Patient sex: F
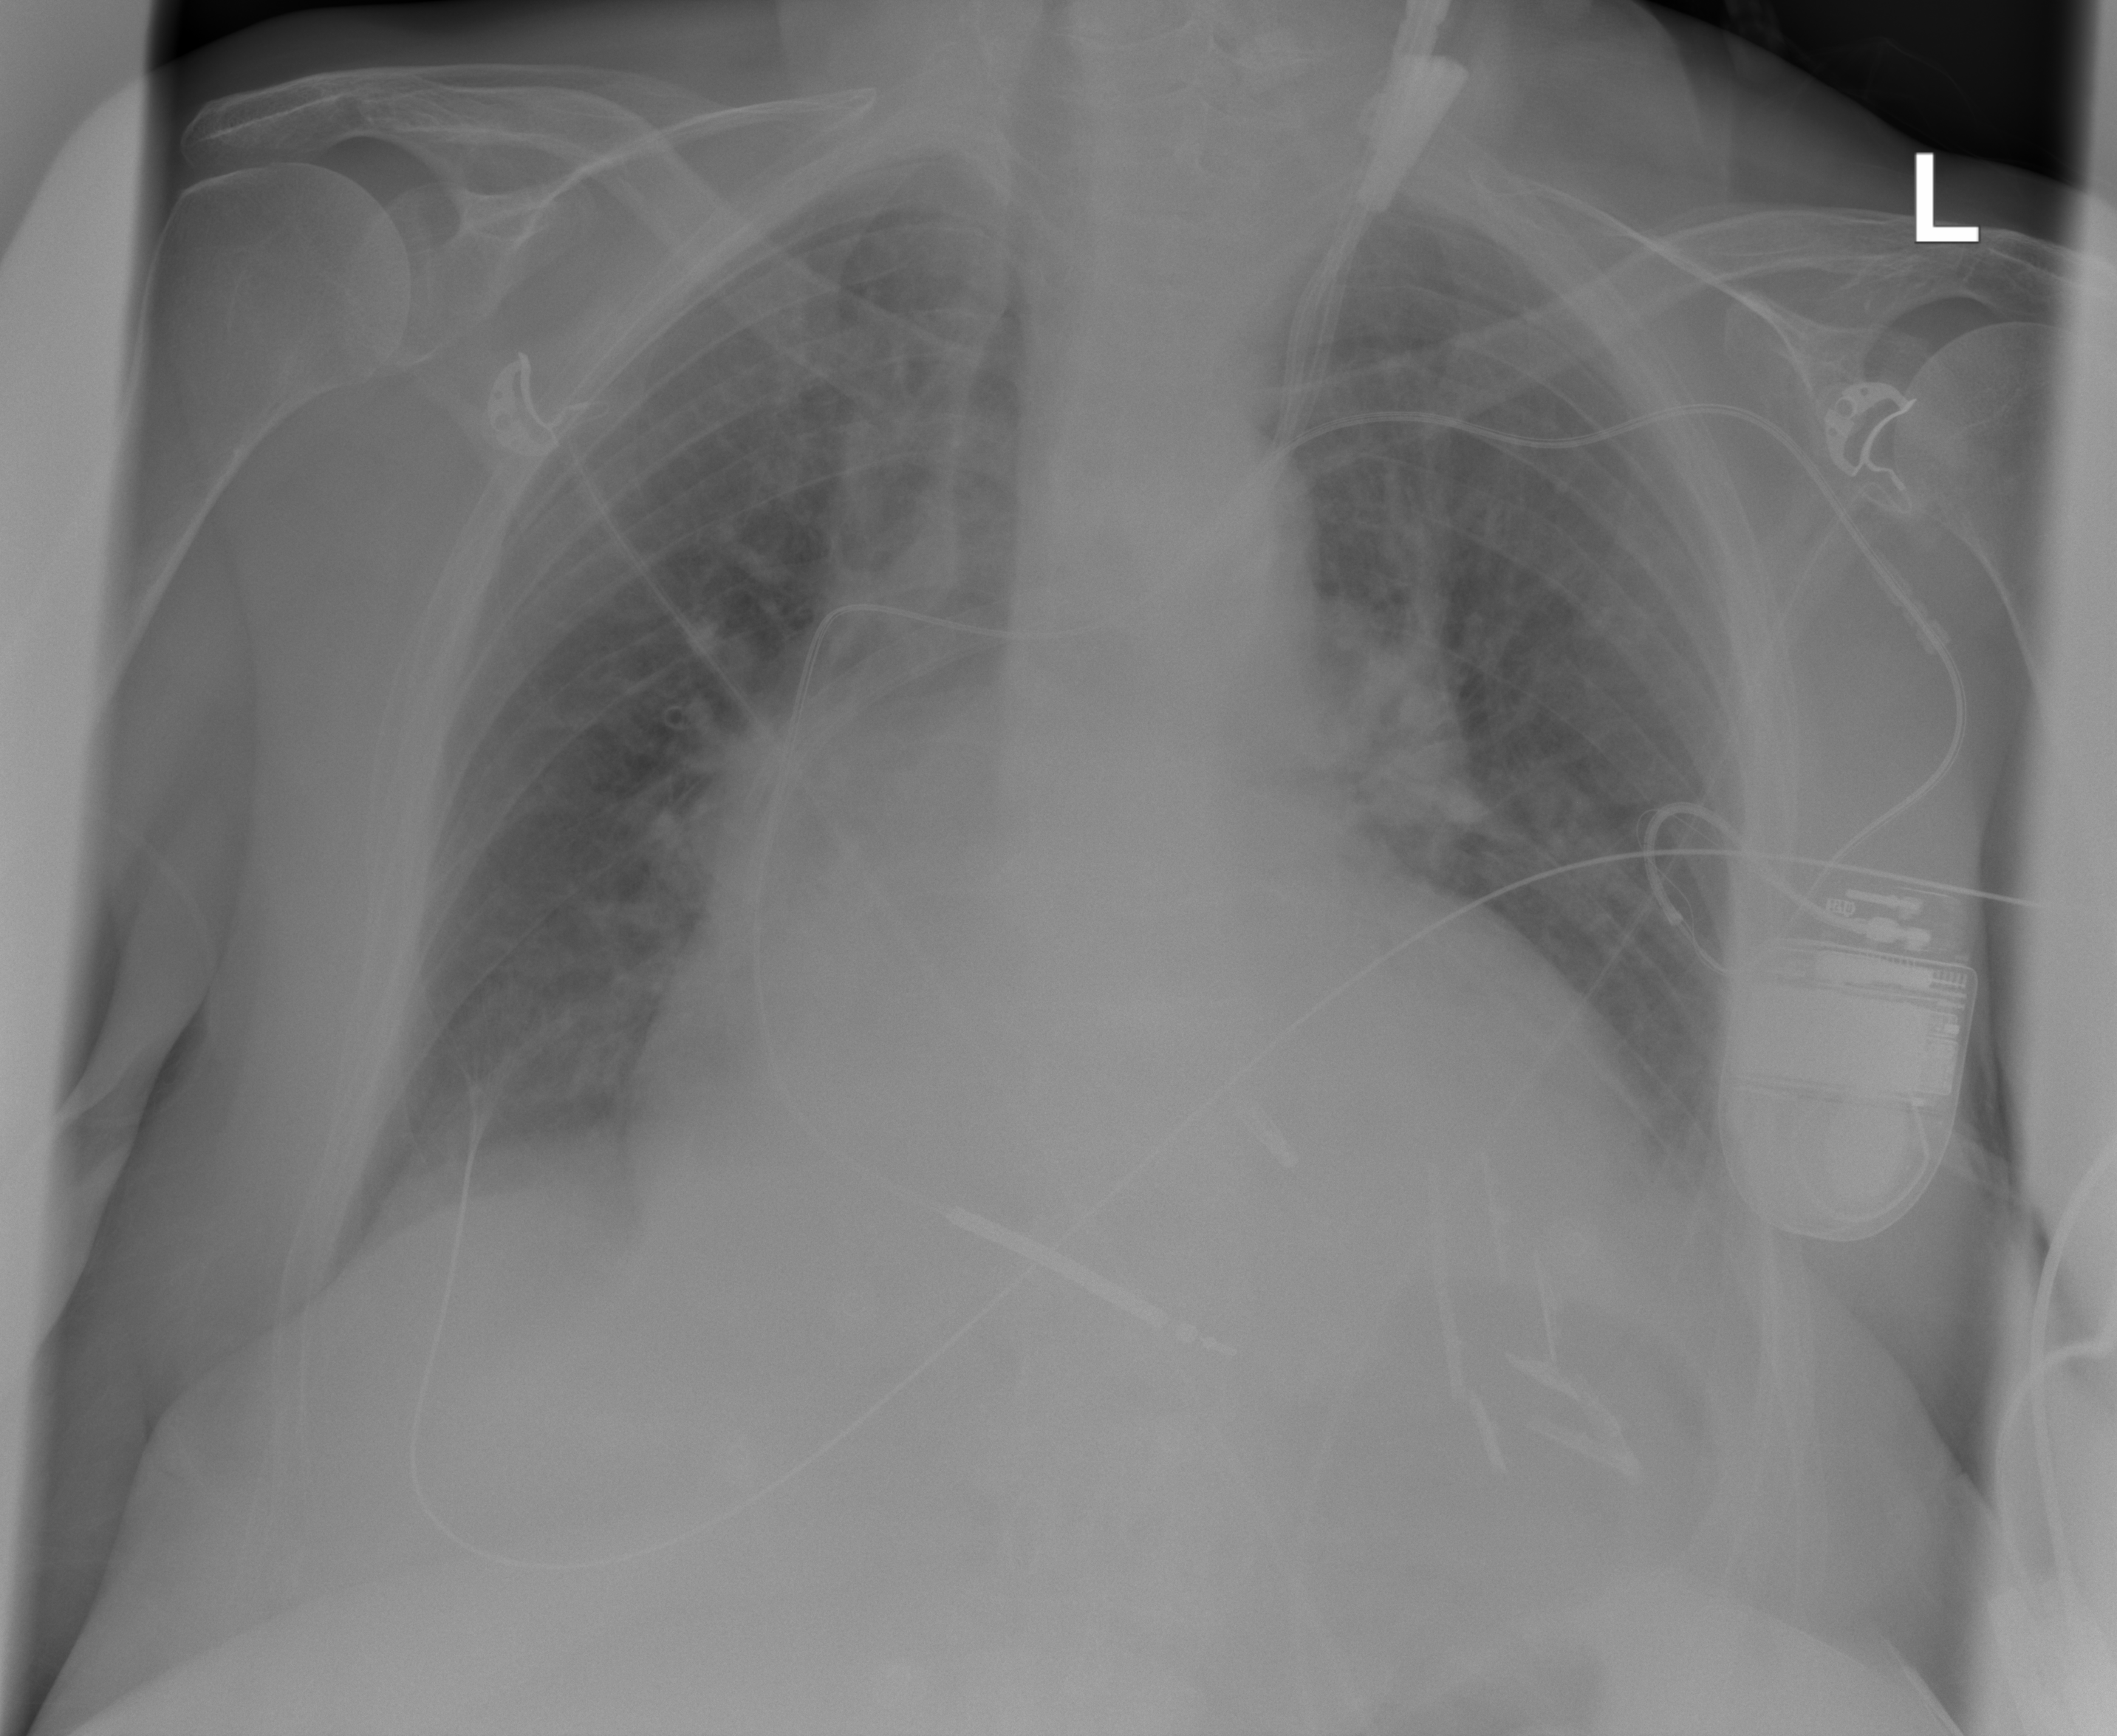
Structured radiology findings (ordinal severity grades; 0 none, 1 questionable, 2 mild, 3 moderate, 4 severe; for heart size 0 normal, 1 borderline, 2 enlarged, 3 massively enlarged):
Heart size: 3
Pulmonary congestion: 2
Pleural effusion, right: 0
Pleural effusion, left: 2
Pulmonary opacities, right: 0
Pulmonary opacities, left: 0
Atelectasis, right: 0
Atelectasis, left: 0